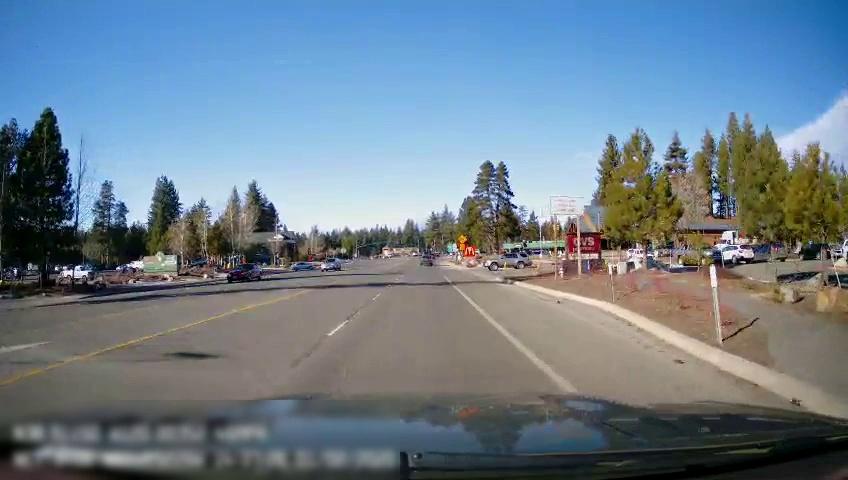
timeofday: Day
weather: Sunny
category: Drivable Space
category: Vehicles | SUV
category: Vehicles | SUV
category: Vehicles | SUV
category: Vehicles | Truck
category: Vehicles | Car
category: Vehicles | SUV
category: Vehicles | SUV
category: Vehicles | SUV
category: Vehicles | SUV
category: Vehicles | SUV
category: Vehicles | SUV
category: Vehicles | SUV
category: Lanes | Opposite Lane
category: Lanes | Current Lane
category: Lanes | Current Lane
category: Lanes | Current Lane